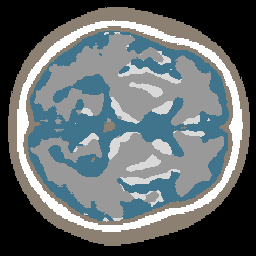
Label: no_lesion